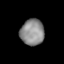
Tissue: lung
Cell type: Epithelial cells
Senescence score: 0.216
Nuclear area (px): 604
Mean DAPI intensity: 139.8